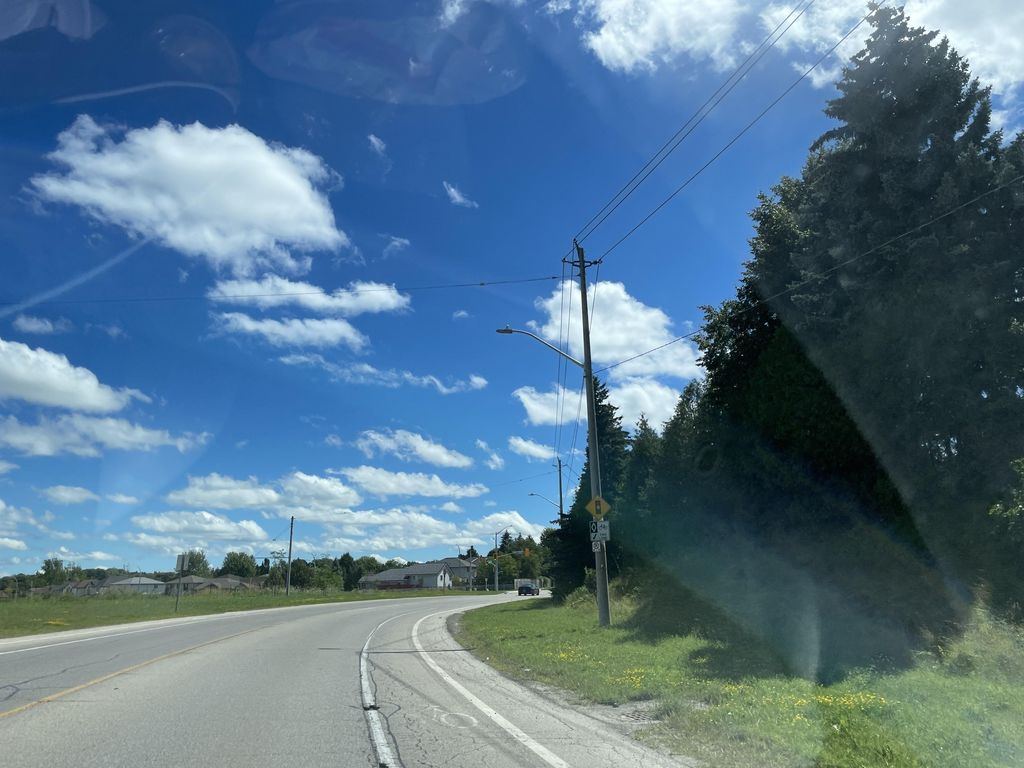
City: kitchener-waterloo